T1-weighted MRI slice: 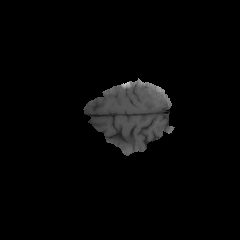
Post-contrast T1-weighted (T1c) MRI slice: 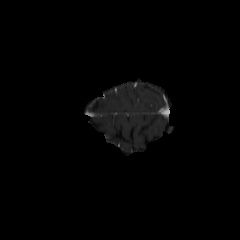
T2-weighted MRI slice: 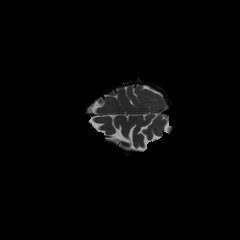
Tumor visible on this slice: no